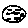
Label: moon